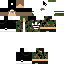
A male human skin with dark skin, wearing brown bald dressed in a blue hoodie and black pants, featuring a closed mouth.